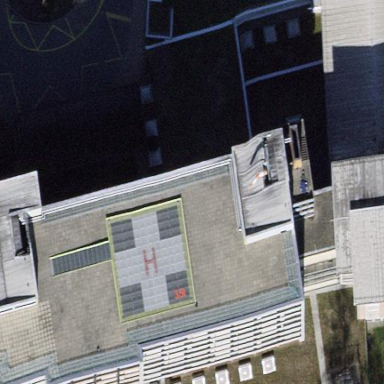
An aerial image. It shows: Section of hospital building.